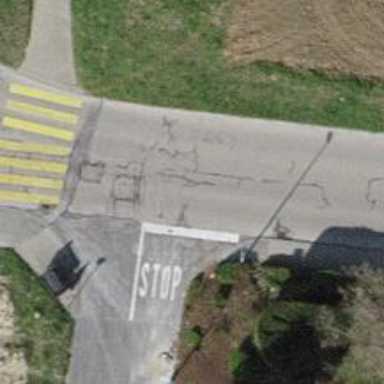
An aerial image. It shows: Asphalt footway with unmarked crossing.